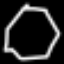
Label: octagon